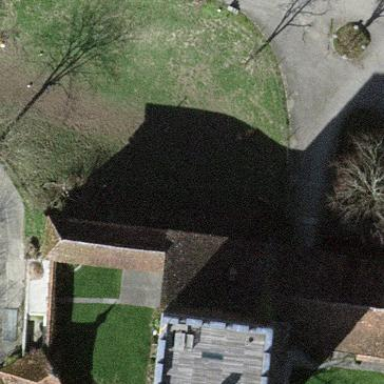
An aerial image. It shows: Stately castle with historic significance.